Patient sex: M
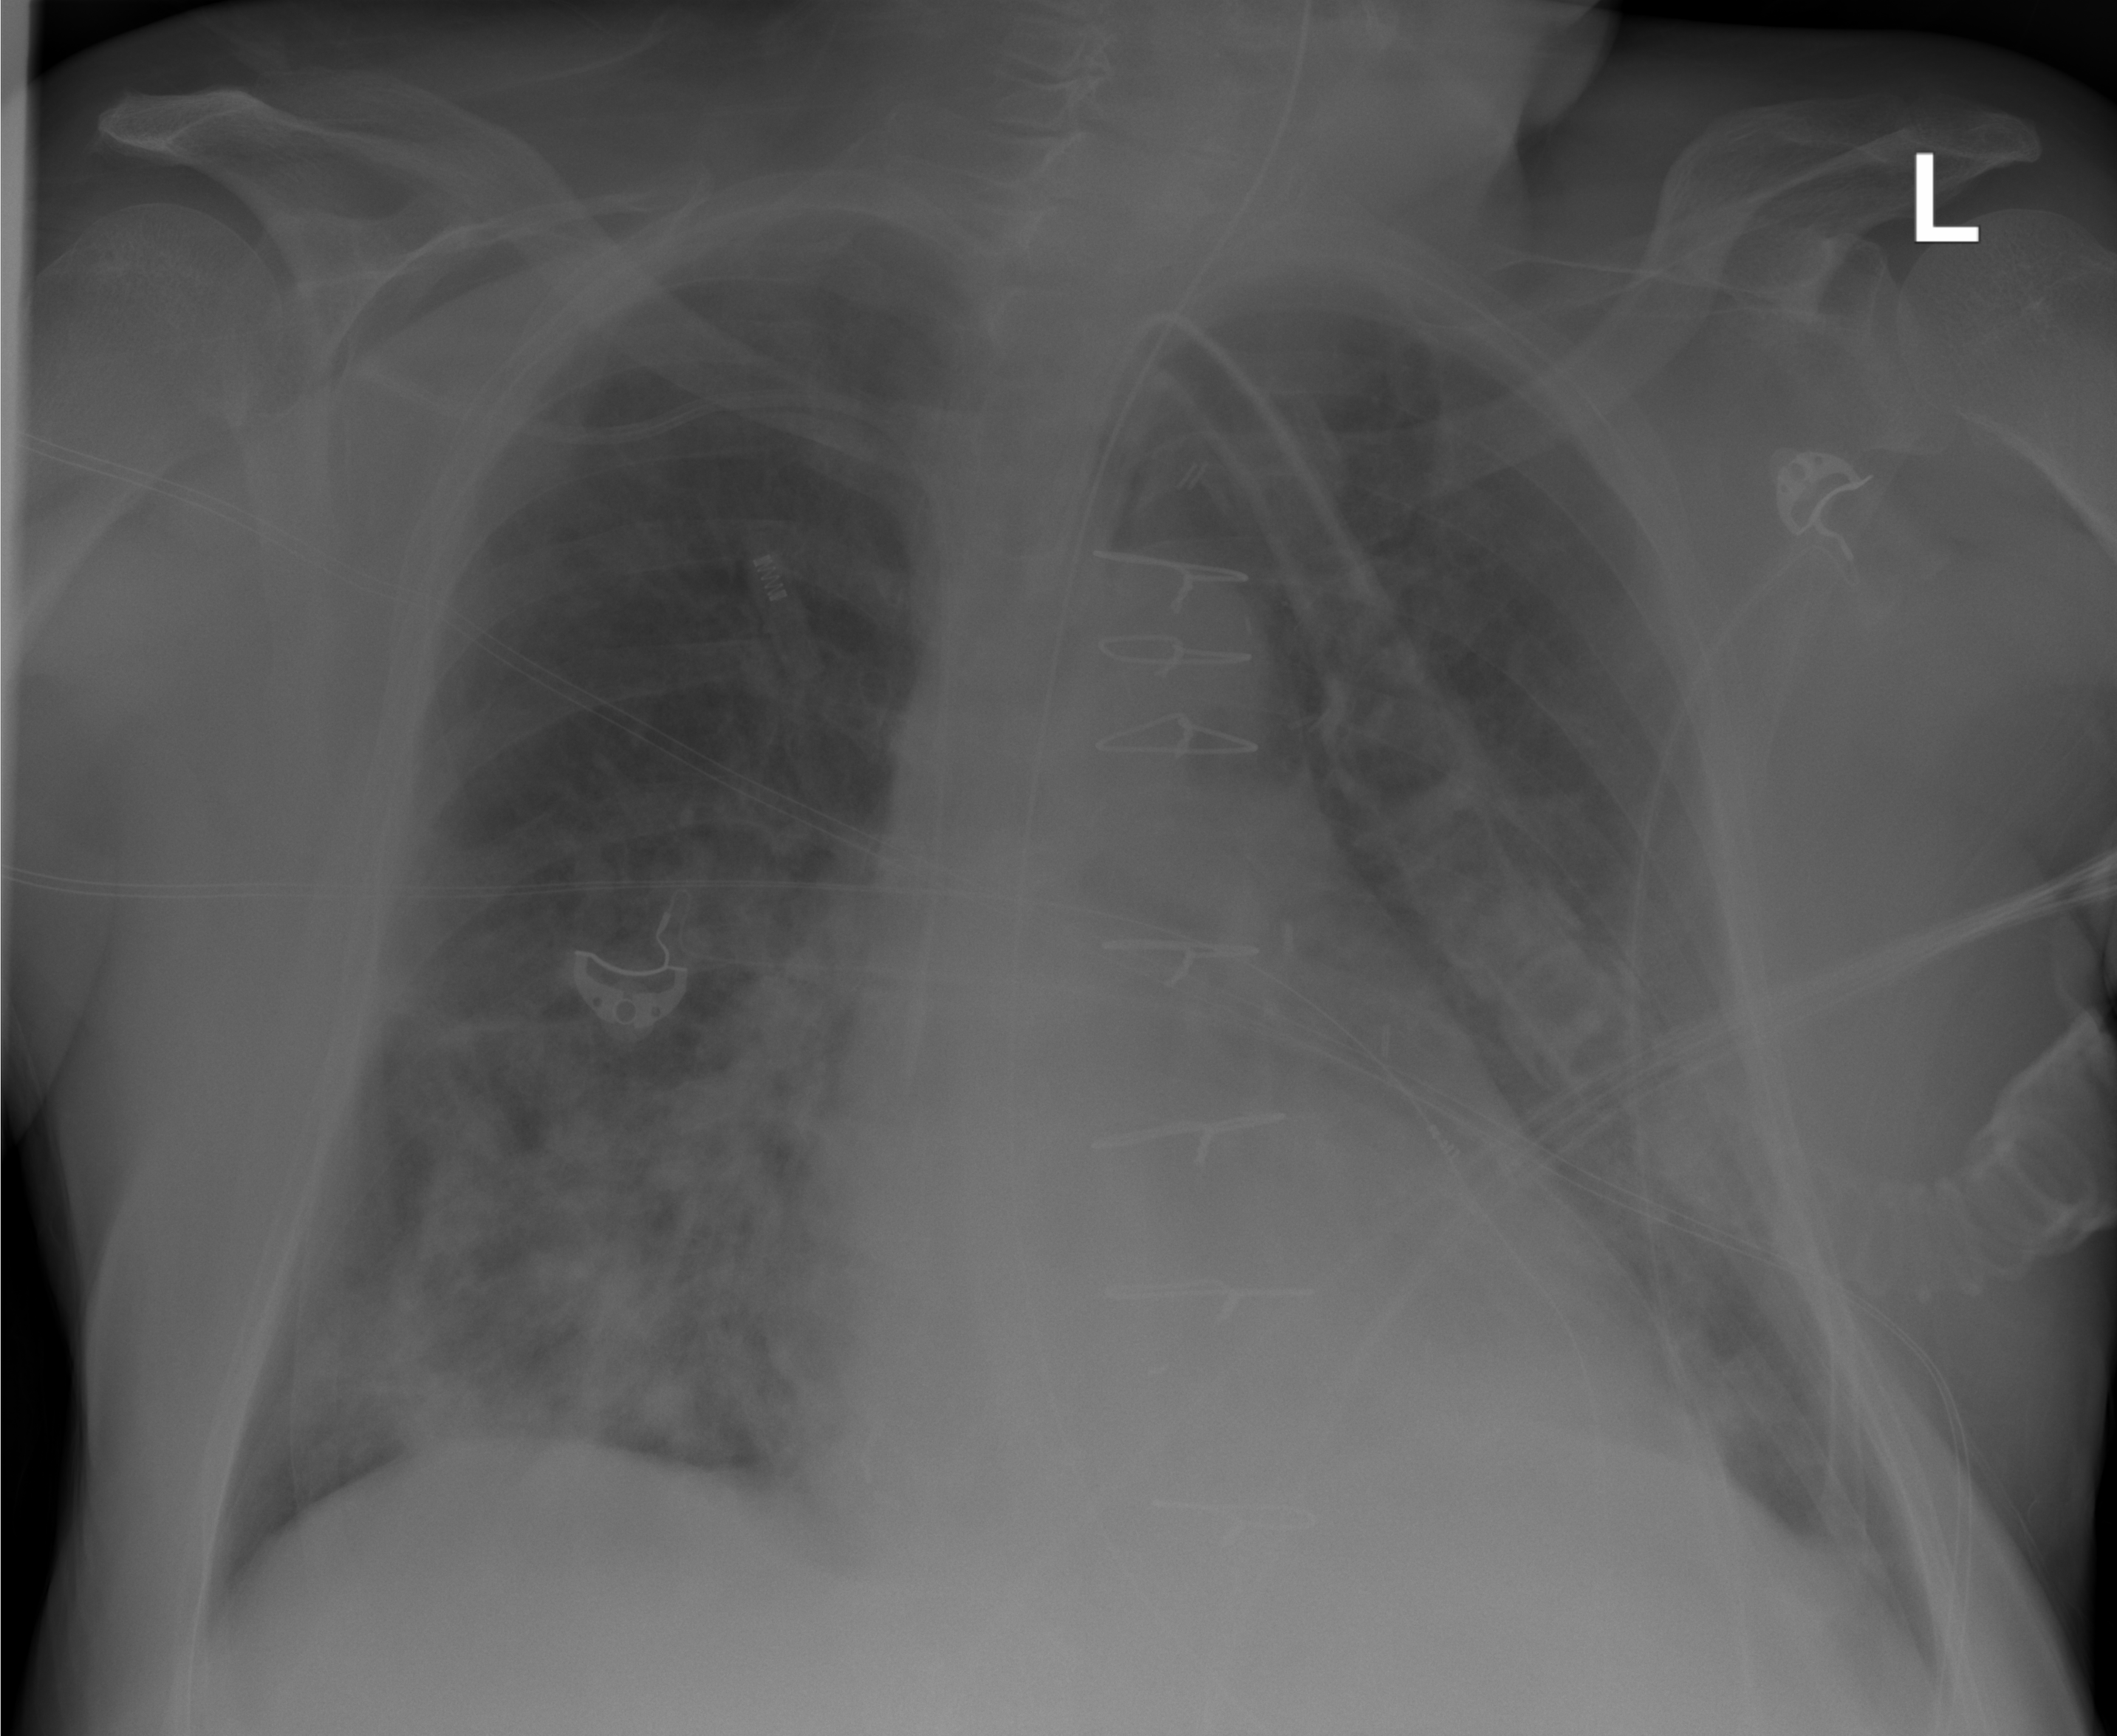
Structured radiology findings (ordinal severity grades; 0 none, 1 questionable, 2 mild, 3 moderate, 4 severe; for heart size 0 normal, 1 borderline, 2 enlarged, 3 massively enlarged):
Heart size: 0
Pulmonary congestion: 0
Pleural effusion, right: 0
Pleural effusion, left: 0
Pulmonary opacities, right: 3
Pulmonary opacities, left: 0
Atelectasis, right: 2
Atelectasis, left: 1